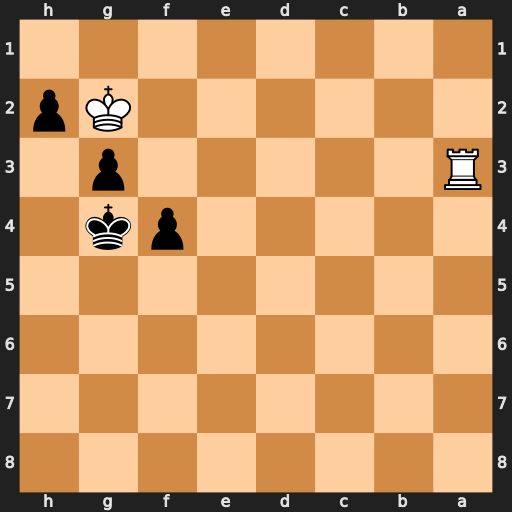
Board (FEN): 8/8/8/8/5pk1/R5p1/6Kp/8
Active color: b
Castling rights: -
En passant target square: -
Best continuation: f3+ Kh1 f2 Rxg3+ Kf4